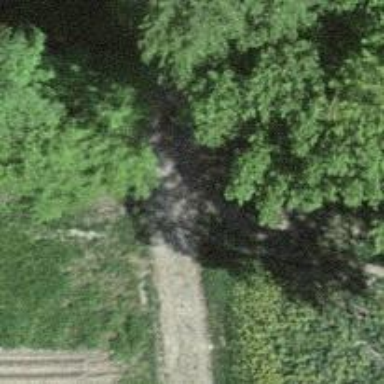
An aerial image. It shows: Track road with grade3 tracktype.